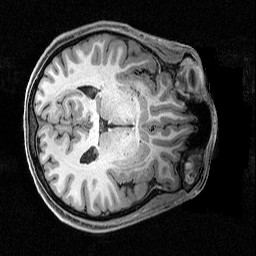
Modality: T1w
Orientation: axial
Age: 31
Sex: female
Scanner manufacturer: siemens
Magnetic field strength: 3 T
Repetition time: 2.5 s
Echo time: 0.0029 s